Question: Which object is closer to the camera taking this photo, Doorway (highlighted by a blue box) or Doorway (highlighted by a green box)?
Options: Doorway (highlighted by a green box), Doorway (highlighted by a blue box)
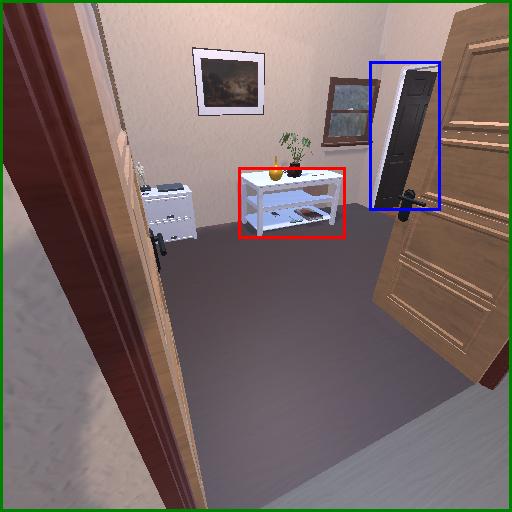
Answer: Doorway (highlighted by a green box)